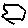
Label: hexagon